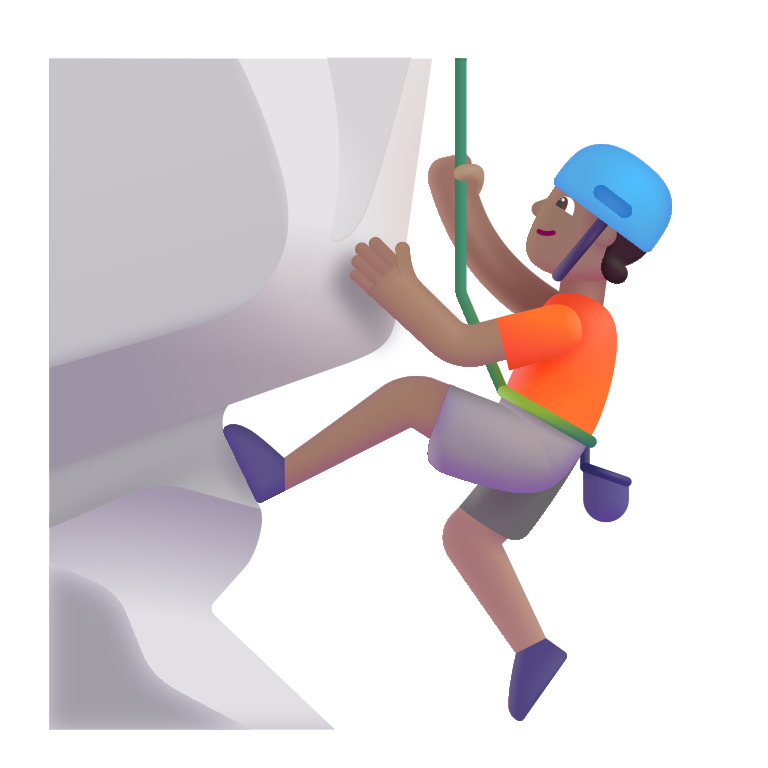
person climbing color